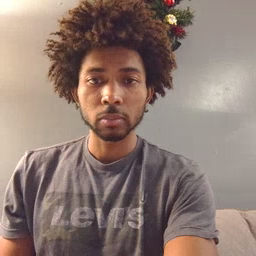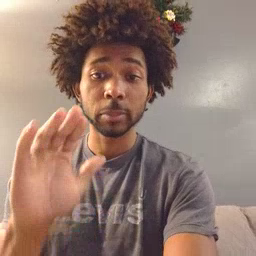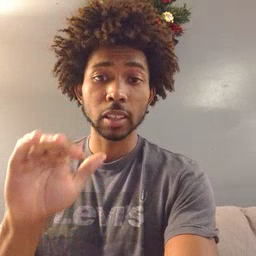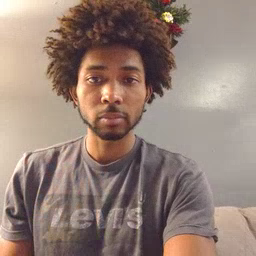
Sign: bye